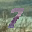
Label: 7